Interaction volume radius: 10 \u00c5
Interaction volume height: 20 \u00c5
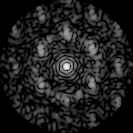
Disorder parameter: 0.6596